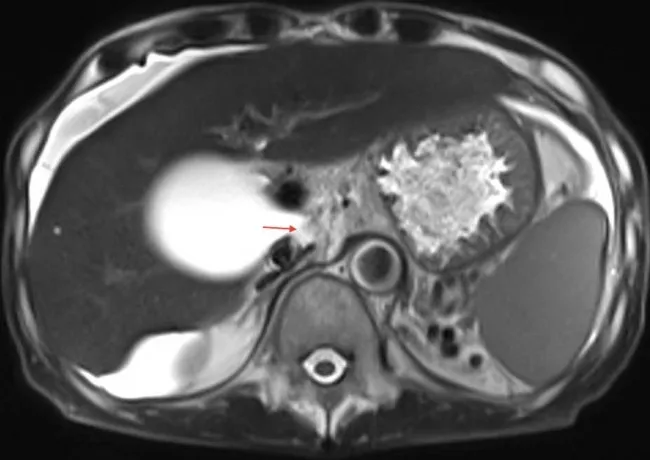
T2-weighted image demonstrating a hypointense focus in the expected locations of valves of Heister, depicted by a red arrow.
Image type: radiology (mri)